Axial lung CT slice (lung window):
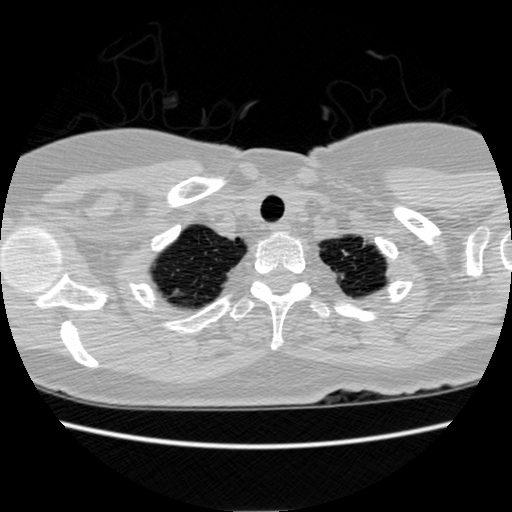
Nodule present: no